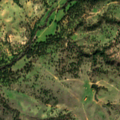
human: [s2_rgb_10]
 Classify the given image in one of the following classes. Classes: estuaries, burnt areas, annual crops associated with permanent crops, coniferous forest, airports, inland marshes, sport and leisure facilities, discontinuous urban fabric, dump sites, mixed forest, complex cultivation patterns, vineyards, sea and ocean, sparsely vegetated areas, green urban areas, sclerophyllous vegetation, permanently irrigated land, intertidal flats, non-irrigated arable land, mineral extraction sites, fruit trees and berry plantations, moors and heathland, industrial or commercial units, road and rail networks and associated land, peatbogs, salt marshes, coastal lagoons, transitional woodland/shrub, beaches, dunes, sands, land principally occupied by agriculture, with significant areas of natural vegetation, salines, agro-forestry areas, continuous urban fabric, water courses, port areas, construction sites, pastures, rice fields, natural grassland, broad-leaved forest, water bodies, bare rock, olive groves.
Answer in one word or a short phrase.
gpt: non-irrigated arable land, pastures, agro-forestry areas